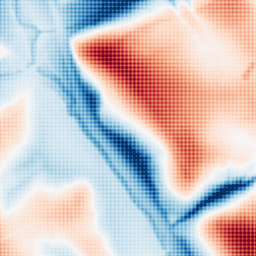
Category: multiscale
Decomposition family: dog_multiscale
Decomposition parameters: sigma_ratio: 2
n_scales: 5
base_sigma: 1
Upsampling method: sinc_hamming
Upsampling parameters: scale: 4
kernel_size: 4
Upsampling scale: 4